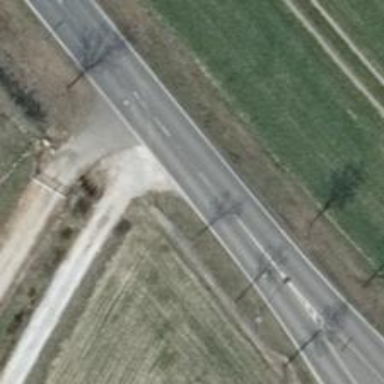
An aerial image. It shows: Secondary road with asphalt surface.